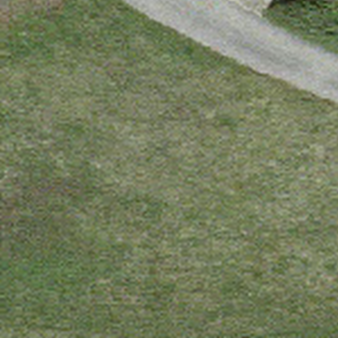
Label: other